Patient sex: F
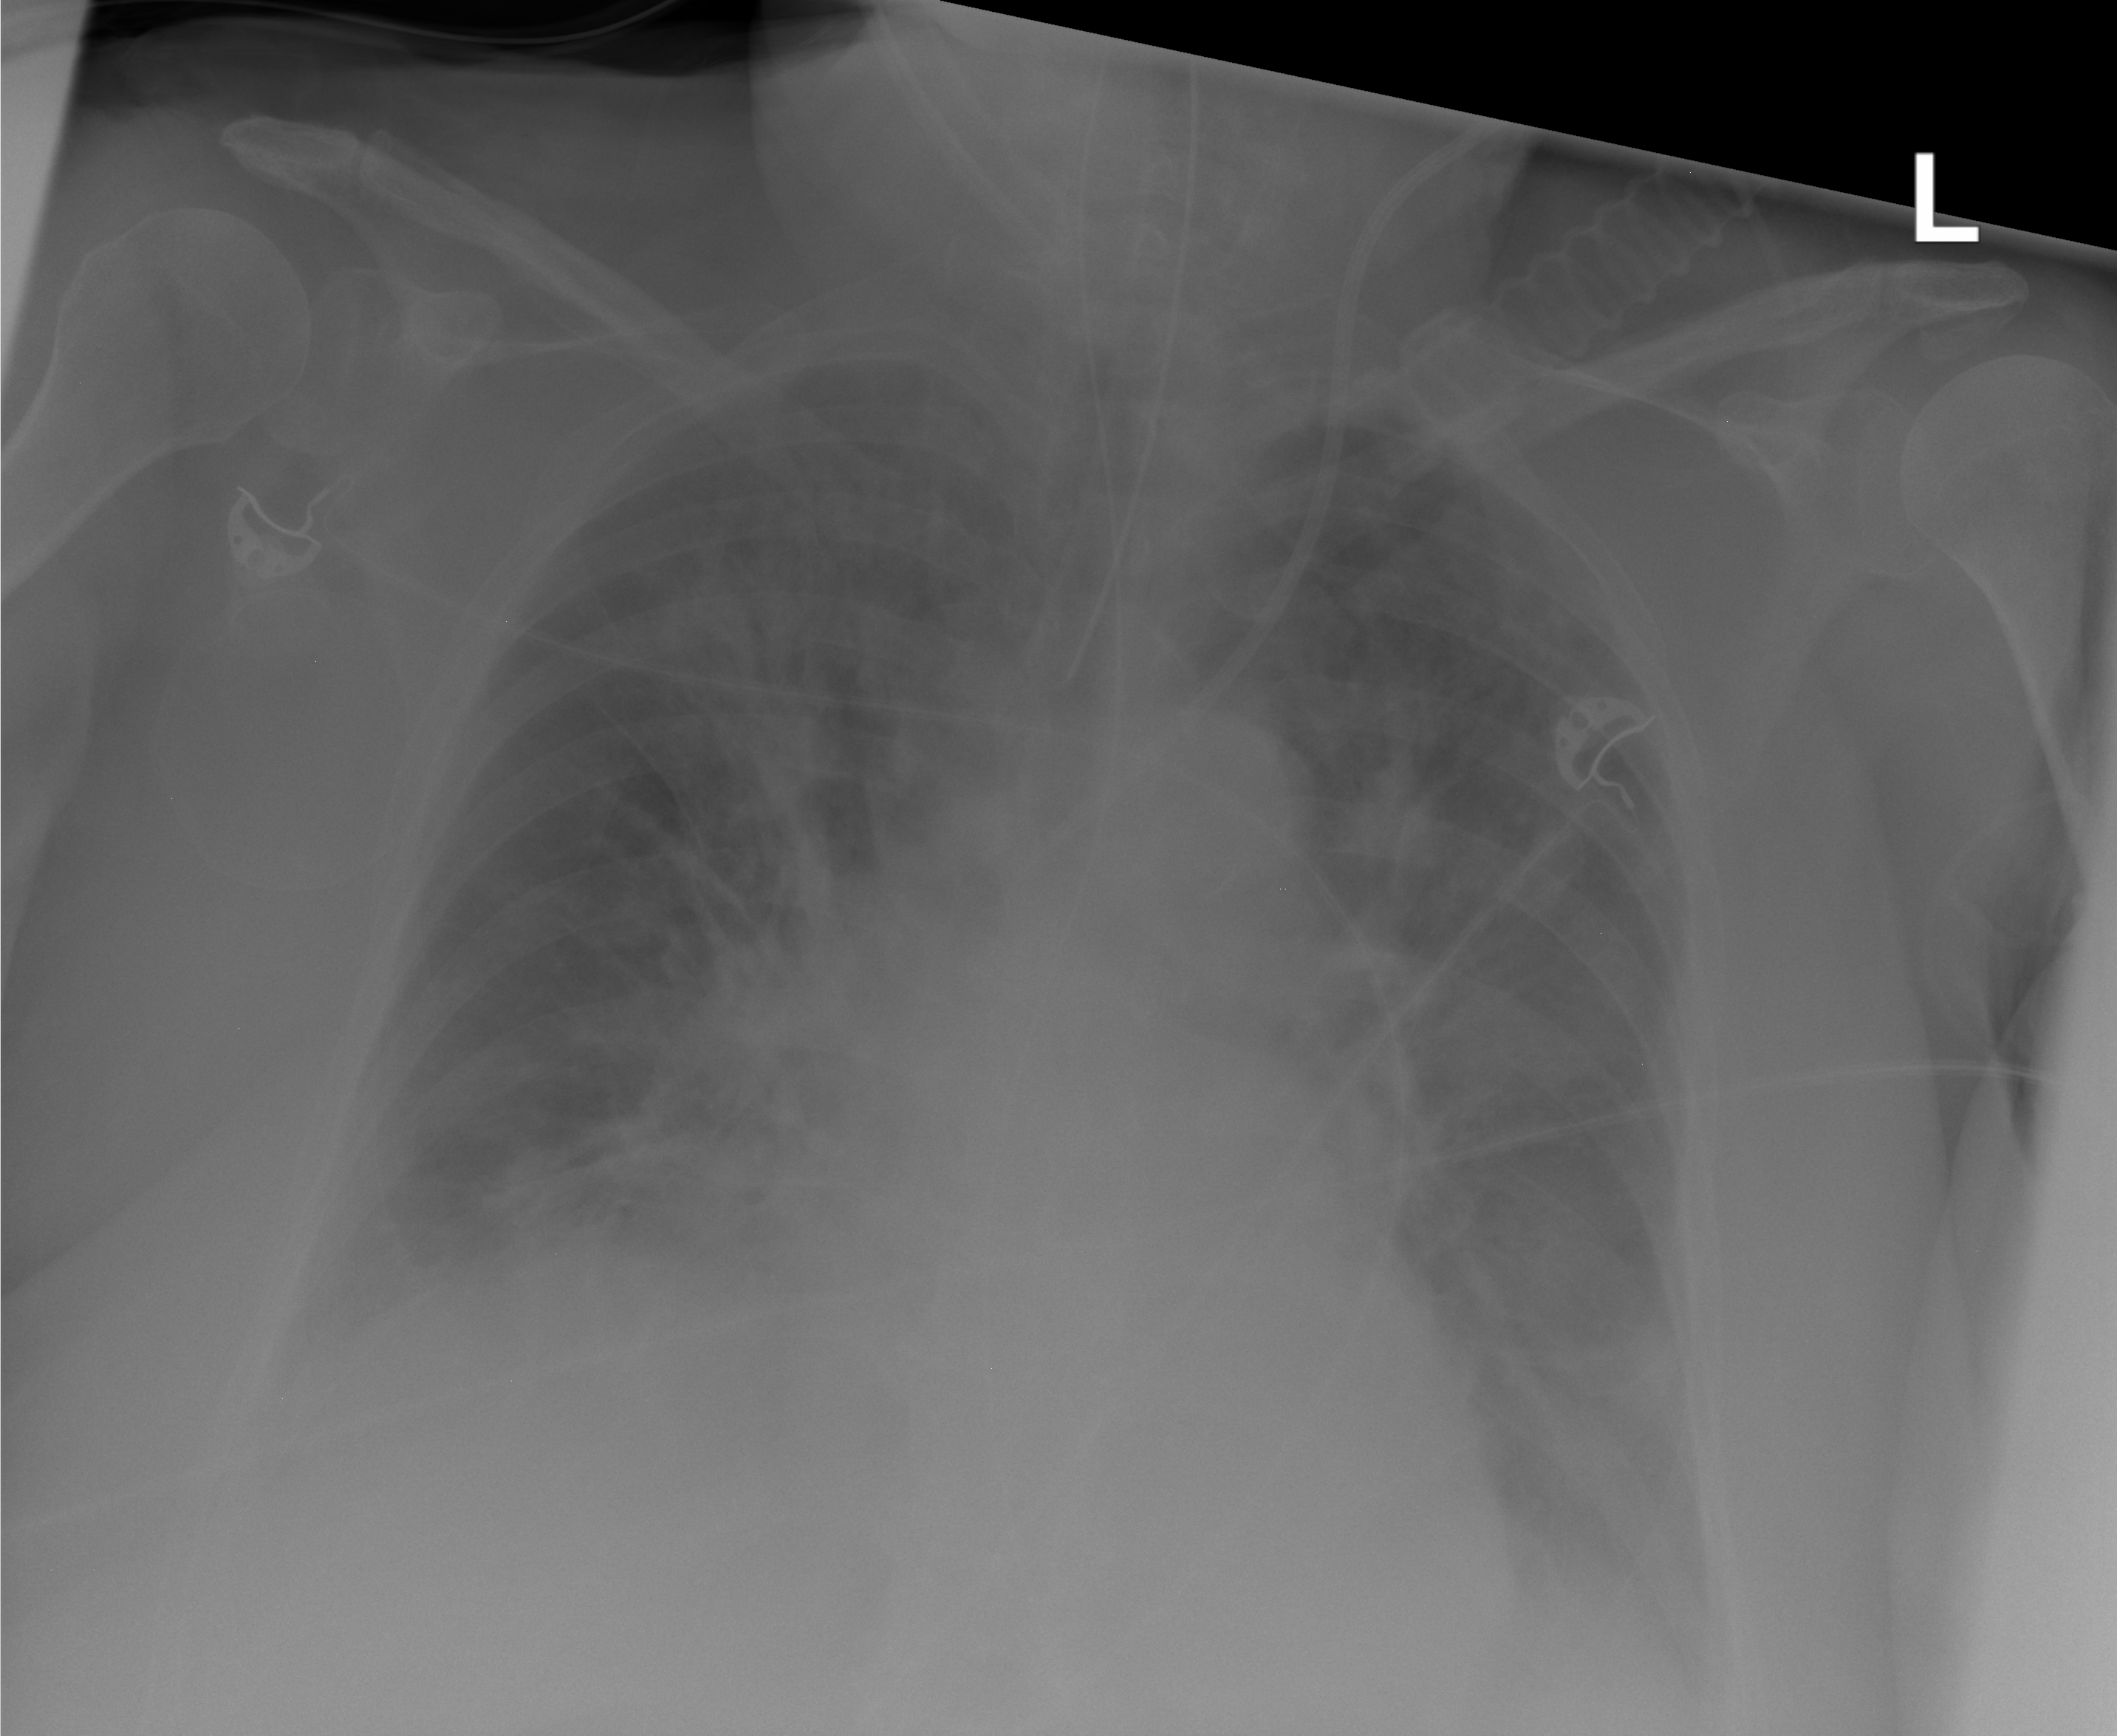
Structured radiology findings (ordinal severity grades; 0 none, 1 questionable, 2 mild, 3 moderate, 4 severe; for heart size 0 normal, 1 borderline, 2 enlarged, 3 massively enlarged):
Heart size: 2
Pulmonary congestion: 3
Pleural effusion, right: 2
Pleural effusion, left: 2
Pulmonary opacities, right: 3
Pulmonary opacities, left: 2
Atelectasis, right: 2
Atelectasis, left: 2